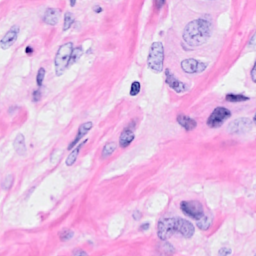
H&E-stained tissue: Breast